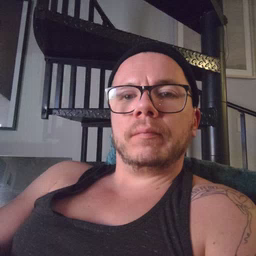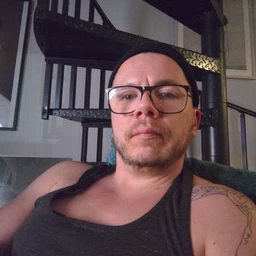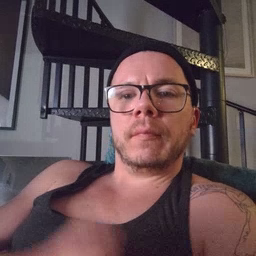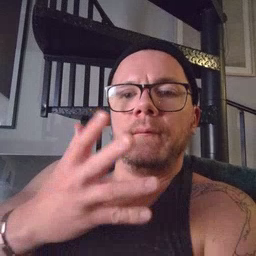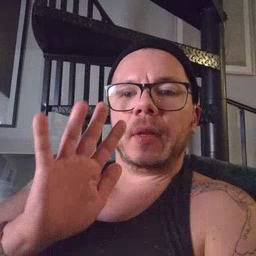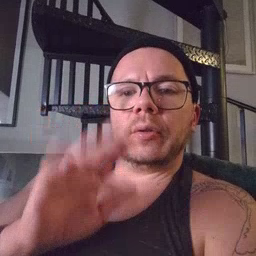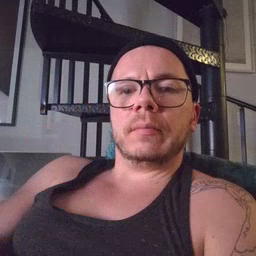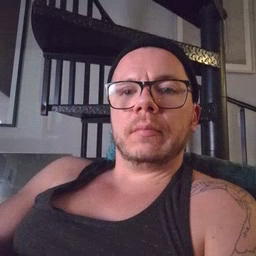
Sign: finish